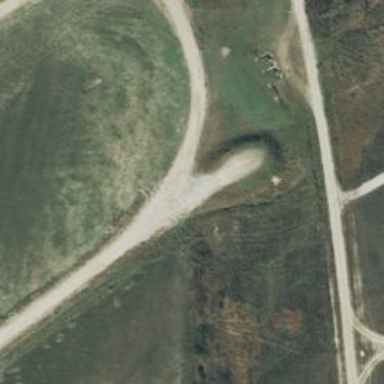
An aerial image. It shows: Military gun position.